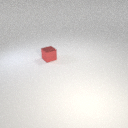
small red metal cube